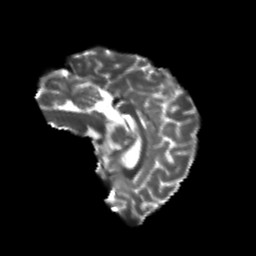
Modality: T2w
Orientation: sagittal
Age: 23
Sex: male
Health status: healthy
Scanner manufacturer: philips
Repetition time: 7.393 s
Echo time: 0.08599 s